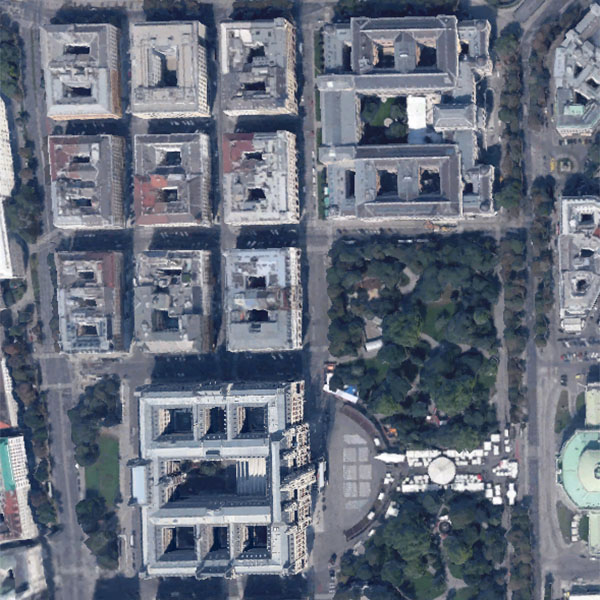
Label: School